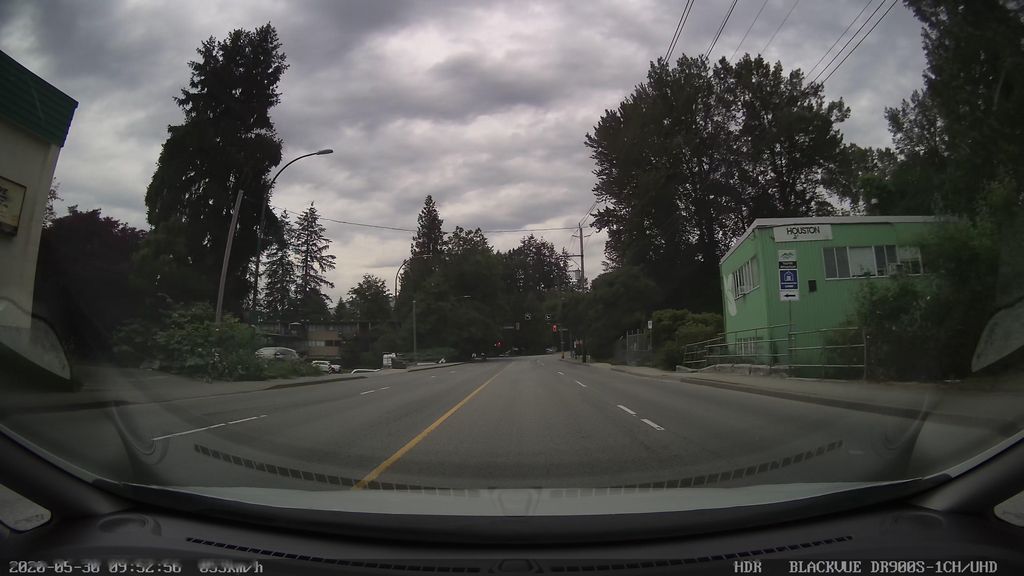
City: vancouver